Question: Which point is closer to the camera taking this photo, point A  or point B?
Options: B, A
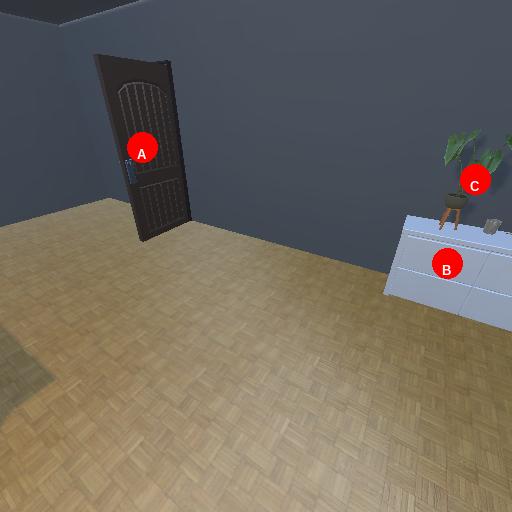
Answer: B